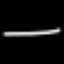
Label: line